Aerial crown-view tile of a tropical tree (Barro Colorado Island, Panama), acquired 20250818:
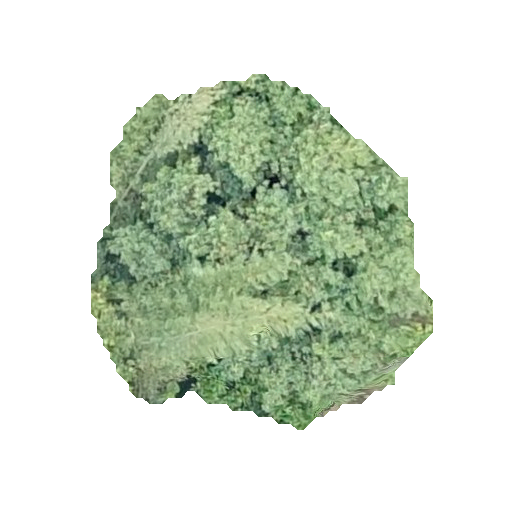
Species: Hieronyma alchorneoides
GBIF accepted scientific name: Hieronyma alchorneoides
Crown area: 128.614 m²